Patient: sex F, age 74
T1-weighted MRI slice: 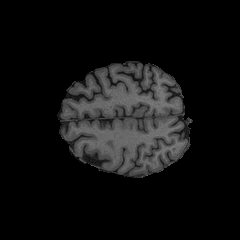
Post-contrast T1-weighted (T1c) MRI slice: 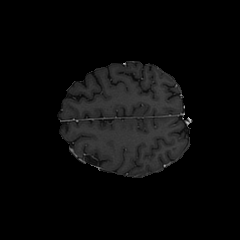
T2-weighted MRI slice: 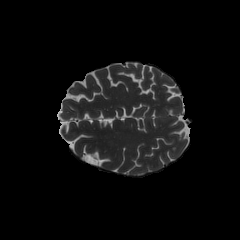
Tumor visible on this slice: no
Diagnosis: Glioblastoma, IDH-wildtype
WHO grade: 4